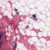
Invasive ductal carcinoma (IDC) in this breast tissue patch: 0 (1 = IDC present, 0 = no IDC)